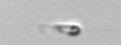
Label: flagellate_morphotype3